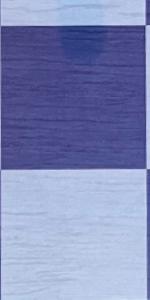
Label: Empty